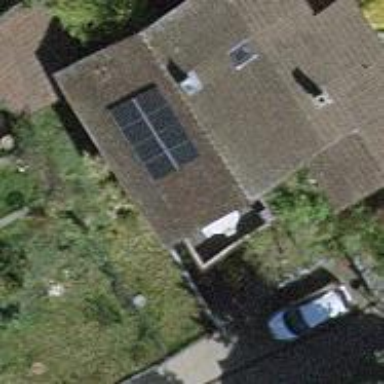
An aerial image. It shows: Solar power generator using photovoltaic panels.